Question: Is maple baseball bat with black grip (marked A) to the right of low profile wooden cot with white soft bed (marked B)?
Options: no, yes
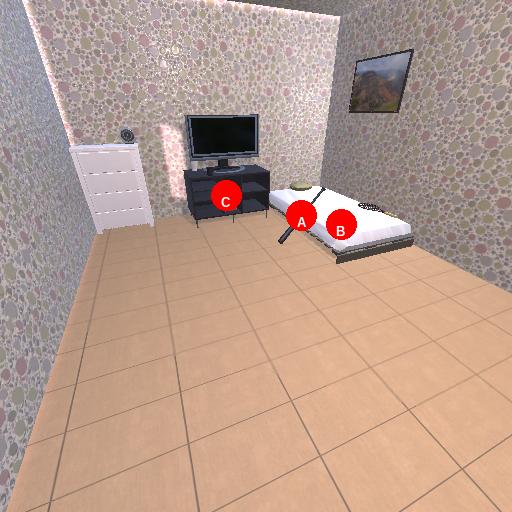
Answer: no